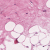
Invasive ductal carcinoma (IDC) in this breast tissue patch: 0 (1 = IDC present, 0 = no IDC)